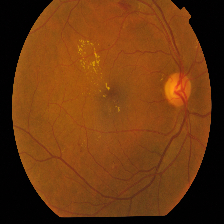
Diabetic retinopathy grade: Proliferative DR